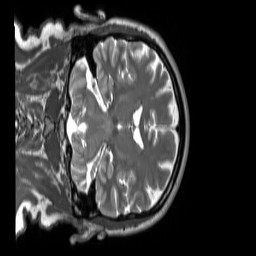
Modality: T2w
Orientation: coronal
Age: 62
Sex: male
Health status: ill
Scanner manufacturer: siemens
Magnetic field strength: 3 T
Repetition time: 2.8 s
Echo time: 0.326 s